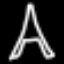
Label: The Eiffel Tower